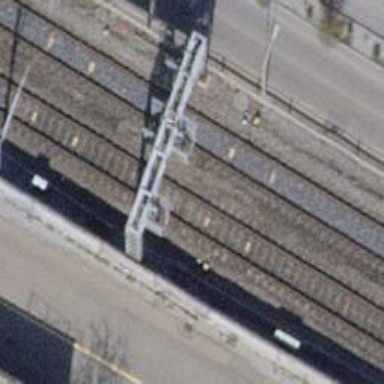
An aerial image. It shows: Railway signal.